Question: I've installed a Javascript formatter into ST2. For some reason, the keyboard shortcut is not working suddenly. When I search in my keymaps for 'alt+ctrl+f' I don't see anything. How can I figure out why this shortcut is no longer doing anything? You can see the poorly formatted js in the screenshot. If I call the command via 'Sh+Ctrl+P' it works fine. Does the Ctrl+Alt+F on the right side in the screenshot indicate that that command is bound to that shortcut, or just that the package that it is bound to that?

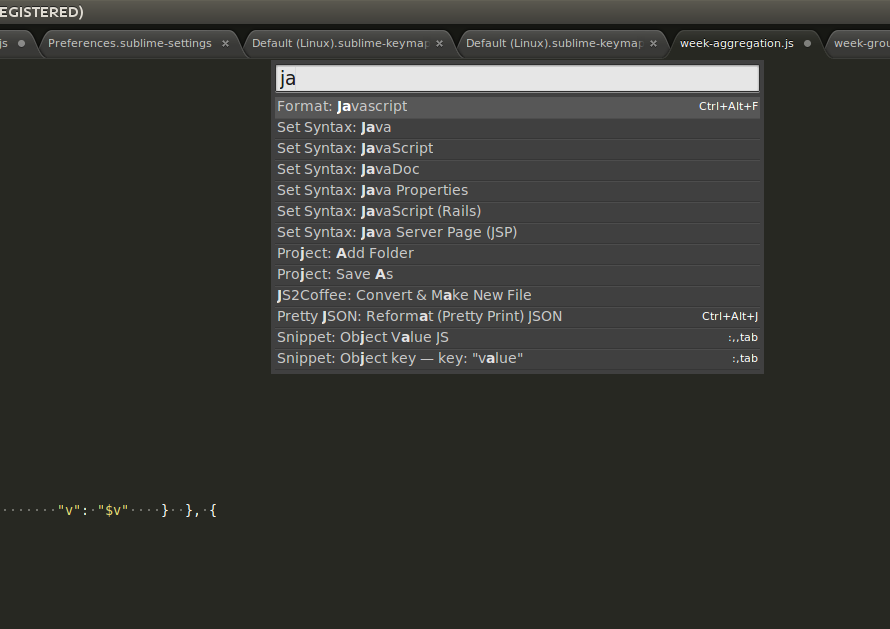
Answer: I would suggest you try to use <URL>. This plugin will:
> Assist in finding key conflicts between various plugins. This plugin
will report back shortcut keys that are mapped to more than one
package. This does not guarantee that the listed plugins are
necessarily in conflict, as details, such as context, are ignored.
This is simply a tool to help assist what plugins may be conflicting.